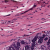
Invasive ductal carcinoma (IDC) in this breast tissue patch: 0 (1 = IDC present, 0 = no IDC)